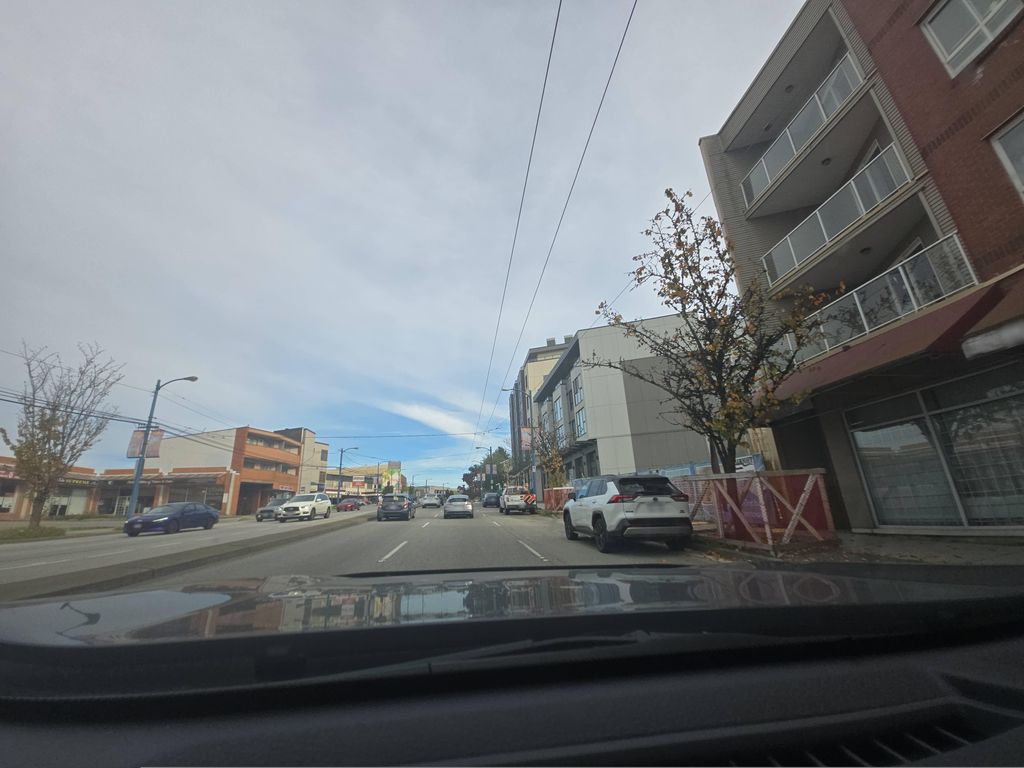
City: vancouver